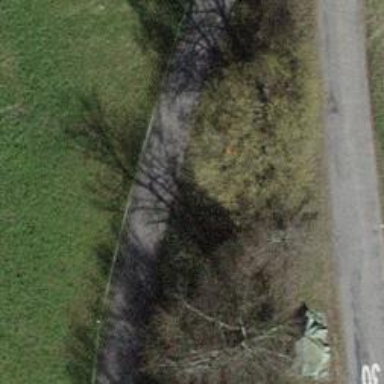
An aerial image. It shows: Red bench.